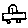
Label: car